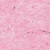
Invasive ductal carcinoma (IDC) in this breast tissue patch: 0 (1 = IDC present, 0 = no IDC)